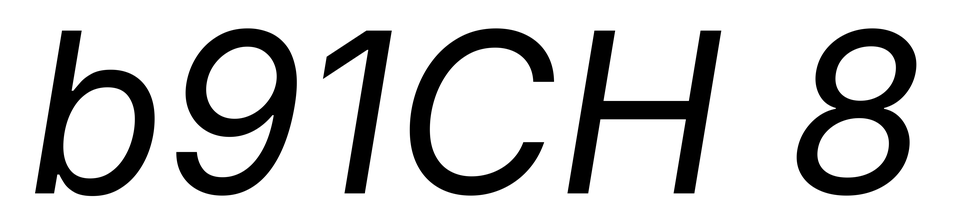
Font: Inter-Italic_Italic